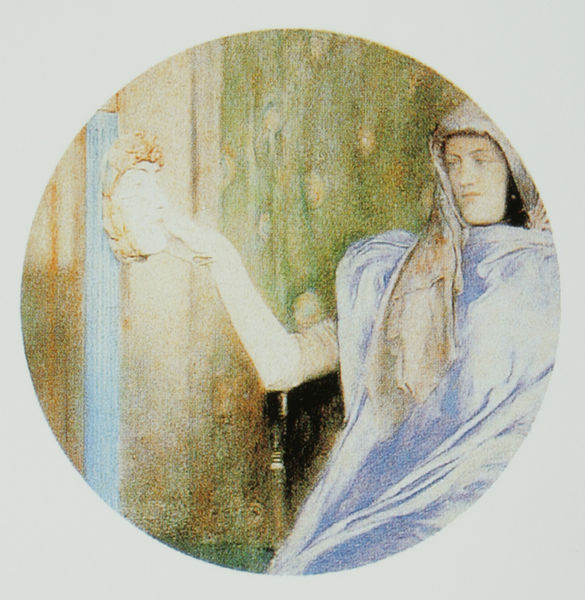
Titel: Geheimnis und Widerschein
Künstler: Fernand Khnopff
Standort: Brügge
Institution: Groeningemuseum
Schlagwörter: blau, gemälde, hand, kopf, mann, umhang, weiß, gelb, grün, blumen, braun, frau, kleid, kreide, mund, orange, raum, schwarz, stuhl, säule, tür, zimmer, dame, schleier, tuch, beige, malerei, muster, ornament, symbolismus, wand, arm, augen, blass, gesicht, rahmen, ärmel, portrait, spiegel, gewand, gold, haare, pose, sitzend, wasserfall, brunnen, kreis, rund, rundbild, tondo, hellblau, relief, haltung, moderne, modern, violett, jugendstil, tapete, kopftuch, maske, kreise, kranz, medusa, ehebrecherin, berühren, khnoppf, pastelle, symolismus, blau grün, prüfung, passpartou, en, mascaron, brunenn